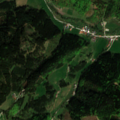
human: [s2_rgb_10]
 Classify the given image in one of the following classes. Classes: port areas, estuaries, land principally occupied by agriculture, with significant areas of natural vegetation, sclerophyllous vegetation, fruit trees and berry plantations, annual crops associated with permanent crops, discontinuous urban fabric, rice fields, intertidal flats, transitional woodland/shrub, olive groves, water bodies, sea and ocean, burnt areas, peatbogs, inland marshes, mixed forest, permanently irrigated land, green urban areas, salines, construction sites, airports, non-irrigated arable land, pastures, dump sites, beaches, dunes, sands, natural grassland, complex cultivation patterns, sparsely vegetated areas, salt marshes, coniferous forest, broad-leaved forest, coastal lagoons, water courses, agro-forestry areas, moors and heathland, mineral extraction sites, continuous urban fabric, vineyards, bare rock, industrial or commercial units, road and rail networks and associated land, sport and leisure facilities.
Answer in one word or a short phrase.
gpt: complex cultivation patterns, land principally occupied by agriculture, with significant areas of natural vegetation, coniferous forest, mixed forest